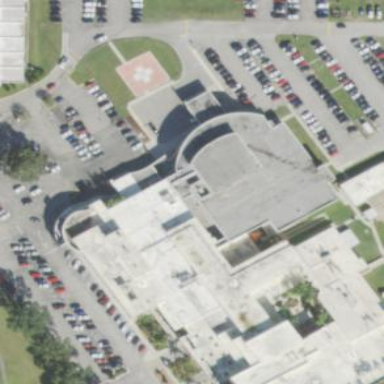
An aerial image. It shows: Hospital building.